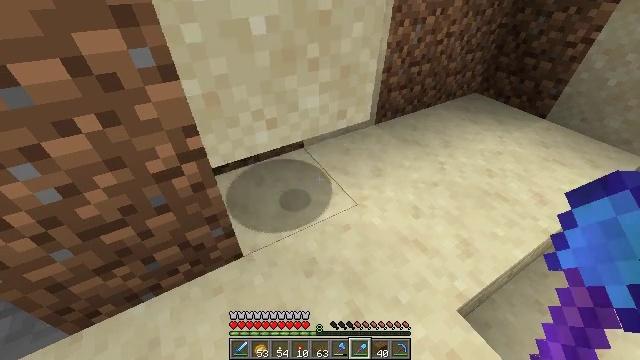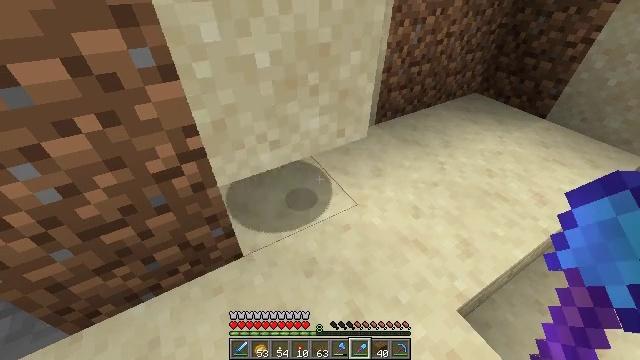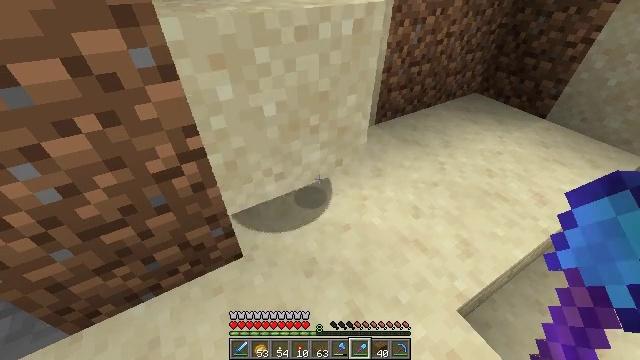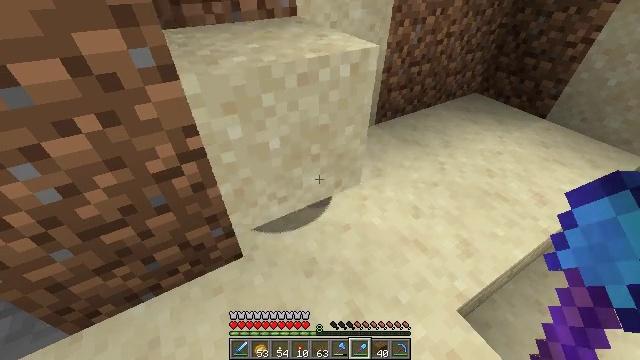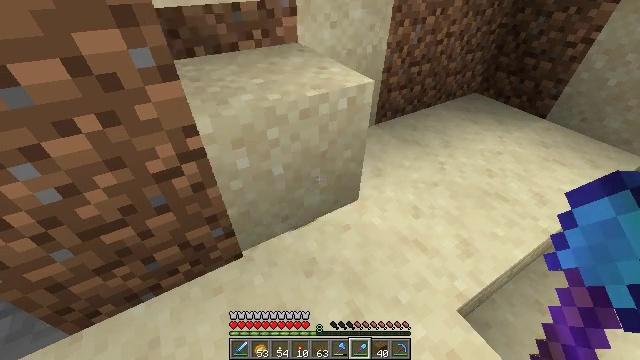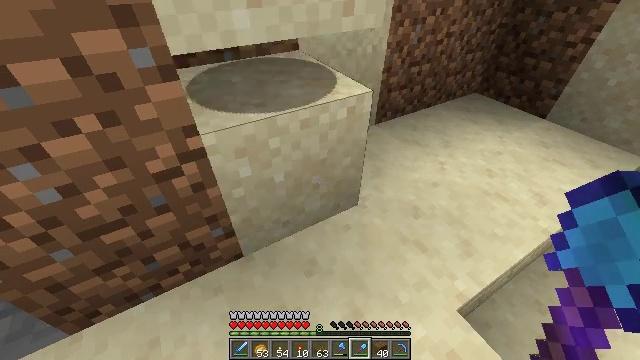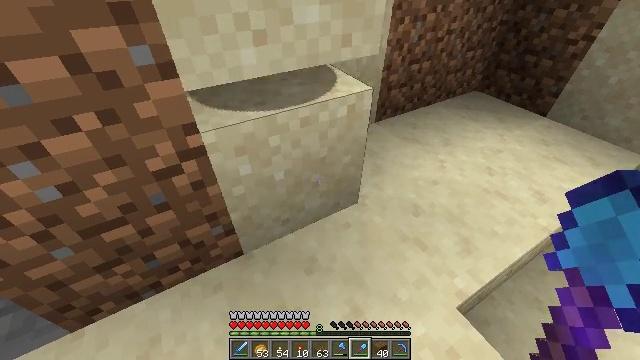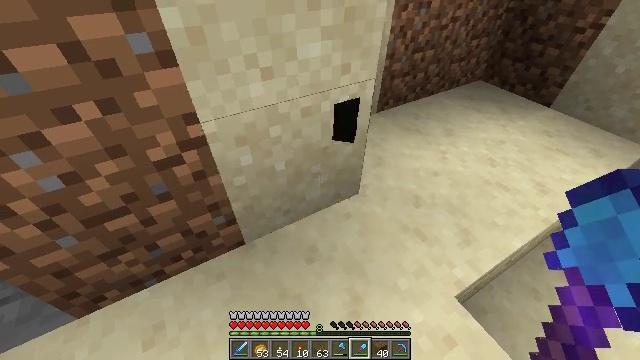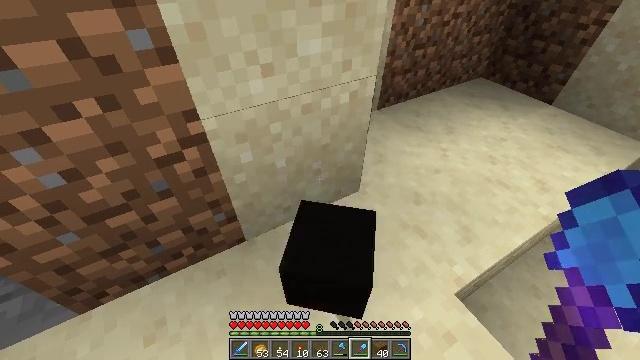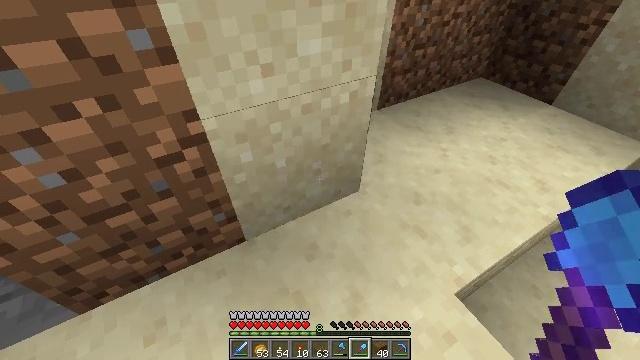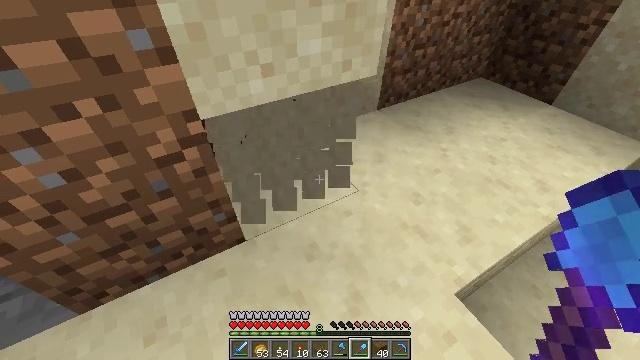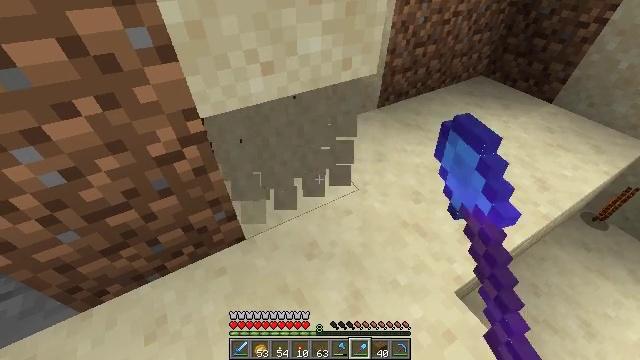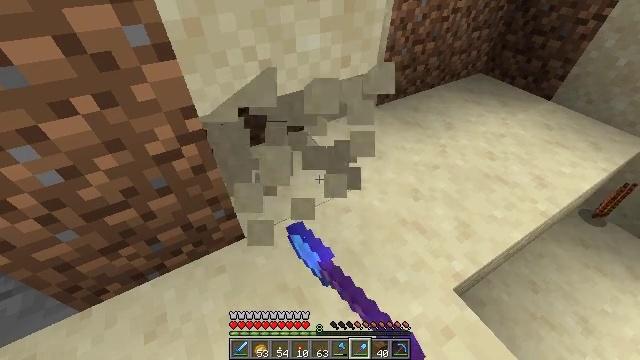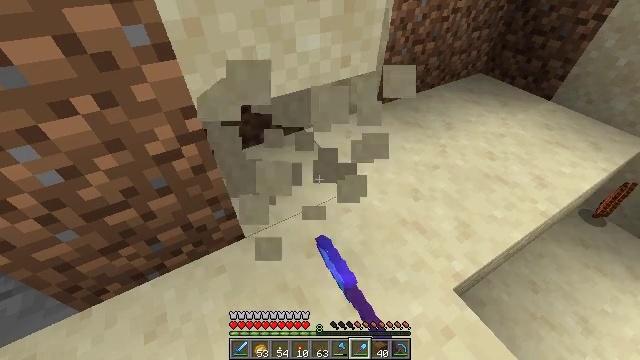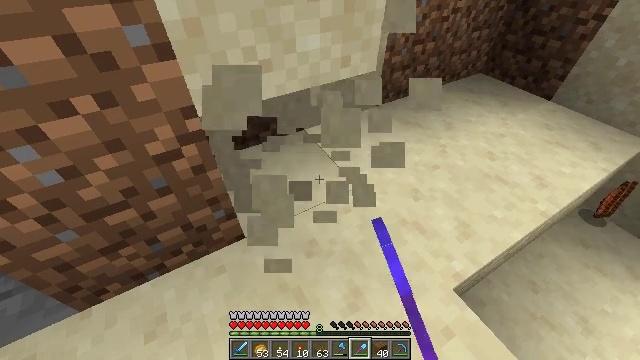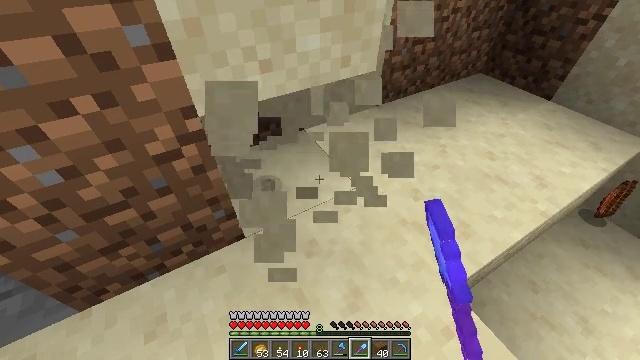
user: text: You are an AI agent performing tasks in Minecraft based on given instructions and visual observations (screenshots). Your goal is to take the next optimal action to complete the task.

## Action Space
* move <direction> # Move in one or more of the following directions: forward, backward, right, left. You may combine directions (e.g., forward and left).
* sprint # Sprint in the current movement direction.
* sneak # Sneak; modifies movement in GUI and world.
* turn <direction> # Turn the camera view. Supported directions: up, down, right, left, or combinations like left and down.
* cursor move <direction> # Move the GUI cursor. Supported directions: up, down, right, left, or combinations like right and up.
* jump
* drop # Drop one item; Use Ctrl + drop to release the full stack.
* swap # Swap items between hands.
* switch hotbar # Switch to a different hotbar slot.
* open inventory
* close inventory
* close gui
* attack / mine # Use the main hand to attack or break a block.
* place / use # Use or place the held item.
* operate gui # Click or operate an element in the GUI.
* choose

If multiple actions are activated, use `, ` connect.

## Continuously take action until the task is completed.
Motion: motion action
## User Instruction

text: Attack the ground to gather sand.
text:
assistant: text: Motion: no_op
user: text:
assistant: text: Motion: no_op
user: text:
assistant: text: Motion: no_op
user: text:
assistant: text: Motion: no_op
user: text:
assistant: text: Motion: no_op
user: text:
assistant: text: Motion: no_op
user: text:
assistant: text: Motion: turn down
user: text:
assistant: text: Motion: no_op
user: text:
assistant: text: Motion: no_op
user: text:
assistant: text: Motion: attack / mine
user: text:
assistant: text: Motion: attack / mine
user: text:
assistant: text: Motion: no_op
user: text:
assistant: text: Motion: no_op
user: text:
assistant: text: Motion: no_op
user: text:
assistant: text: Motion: no_op
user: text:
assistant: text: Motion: no_op
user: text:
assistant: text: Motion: no_op
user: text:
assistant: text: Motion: no_op
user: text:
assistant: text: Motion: no_op
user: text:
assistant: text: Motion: no_op
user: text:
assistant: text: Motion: no_op
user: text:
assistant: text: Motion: no_op
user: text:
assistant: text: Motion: no_op
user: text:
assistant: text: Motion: no_op
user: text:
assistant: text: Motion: no_op
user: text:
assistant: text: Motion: attack / mine
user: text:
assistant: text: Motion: attack / mine
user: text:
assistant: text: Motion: attack / mine
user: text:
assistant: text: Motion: no_op
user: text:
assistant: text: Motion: no_op